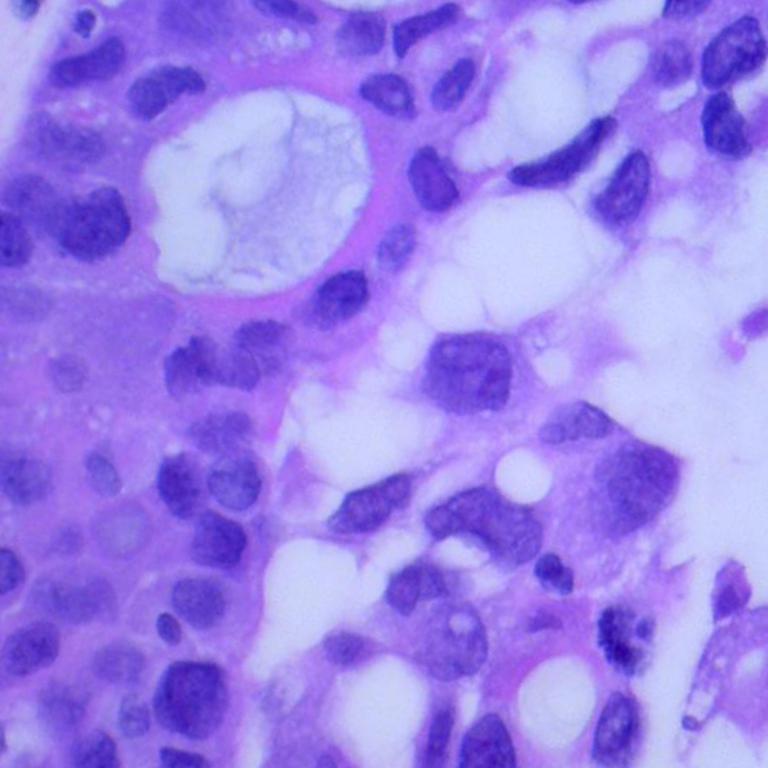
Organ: lung
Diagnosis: adenocarcinomas